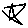
Label: star